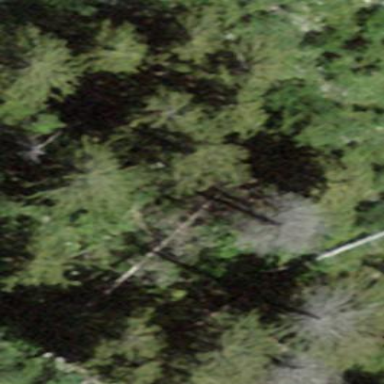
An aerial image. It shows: Forest area.